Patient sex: M
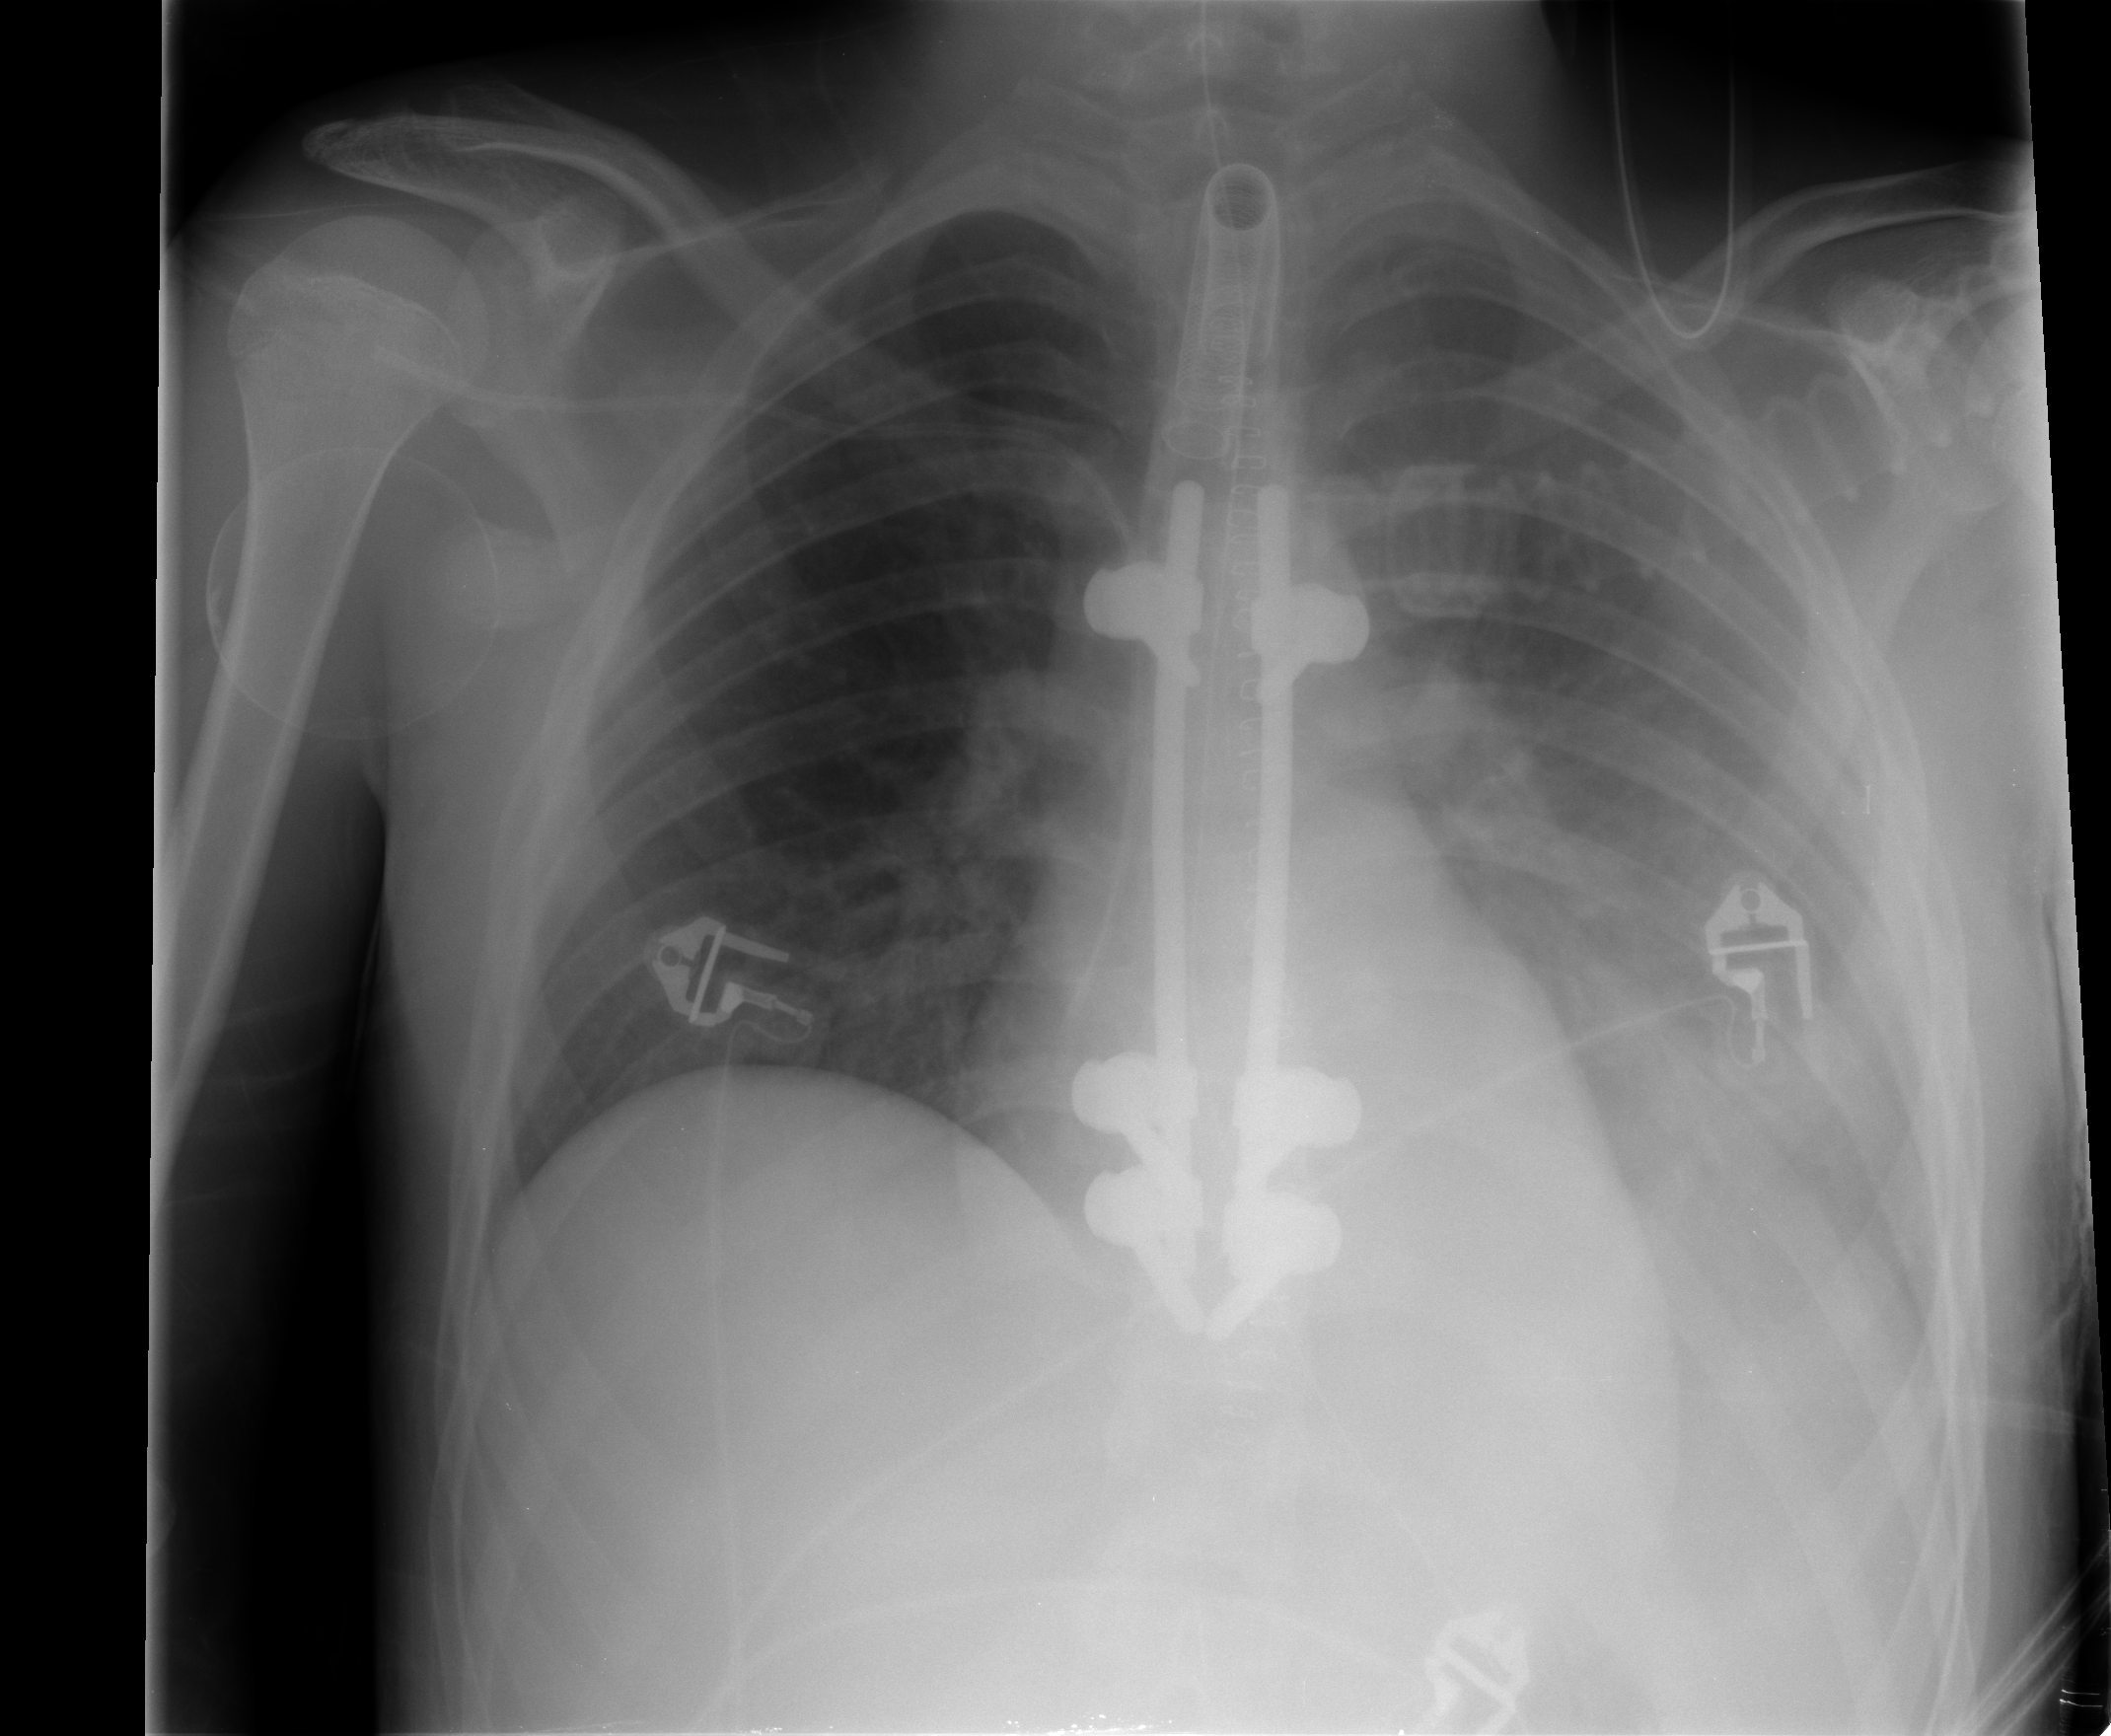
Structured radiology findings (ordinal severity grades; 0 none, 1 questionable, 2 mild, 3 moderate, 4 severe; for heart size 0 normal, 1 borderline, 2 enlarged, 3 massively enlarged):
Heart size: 0
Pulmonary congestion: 0
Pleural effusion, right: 0
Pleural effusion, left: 2
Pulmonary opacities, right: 0
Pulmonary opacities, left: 0
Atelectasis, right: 0
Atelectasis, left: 2